Interaction volume radius: 5 \u00c5
Interaction volume height: 50 \u00c5
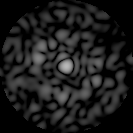
Disorder parameter: 0.8312